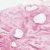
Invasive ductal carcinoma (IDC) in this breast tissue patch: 0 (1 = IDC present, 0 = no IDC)